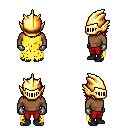
a pixel art fantasy rpg character, male body template, human, dark skin, yellow tattered cape, red pants, pink long bangs hairstyle, gold helm, metal gloves, black shoes, four views (front, back, left, right), 2x2 character sprite sheet, small pixel art, hard edges, no anti-aliasing